Question: I am new to Matplotlib. How do I prevent my graph from backtracking? Note the hook in the upper right of my graph. The X axis are strings, the Y axis are floats.

Here is my data:
'''
['192.168.0.1', 2.568]
['96.120.96.153', 14.139]
['96.110.232.169', 10.505]
['162.151.49.133', 11.446]
['68.86.90.225', 24.335]
['68.86.84.226', 23.631]
['68.86.83.94', 29.011]
['173.167.58.162', 35.688]
['209.58.57.17', 162.768]
['64.86.79.2', 187.42]
['64.86.21.104', 162.461]
['63.243.205.1', 166.525]
['120.29.217.66', 156.898]
['209.58.86.143', 156.785]
['120.29.217.66', 181.599]
'''
And the corresponding code:
'''
import matplotlib.pyplot as plt
# x axis values
a = []
# corresponding y axis values
b = []
for k in range(15):
a.append(dataArray[k][0])
b.append(dataArray[k][1])
# plotting the points
plt.plot(a, b)
# naming the x axis
plt.xlabel('Hop Addresses')
# naming the y axis
plt.ylabel('average time (ms)')
# giving a title to my graph
plt.title('Time vs. Hops')
# function to show the plot
plt.show()
'''
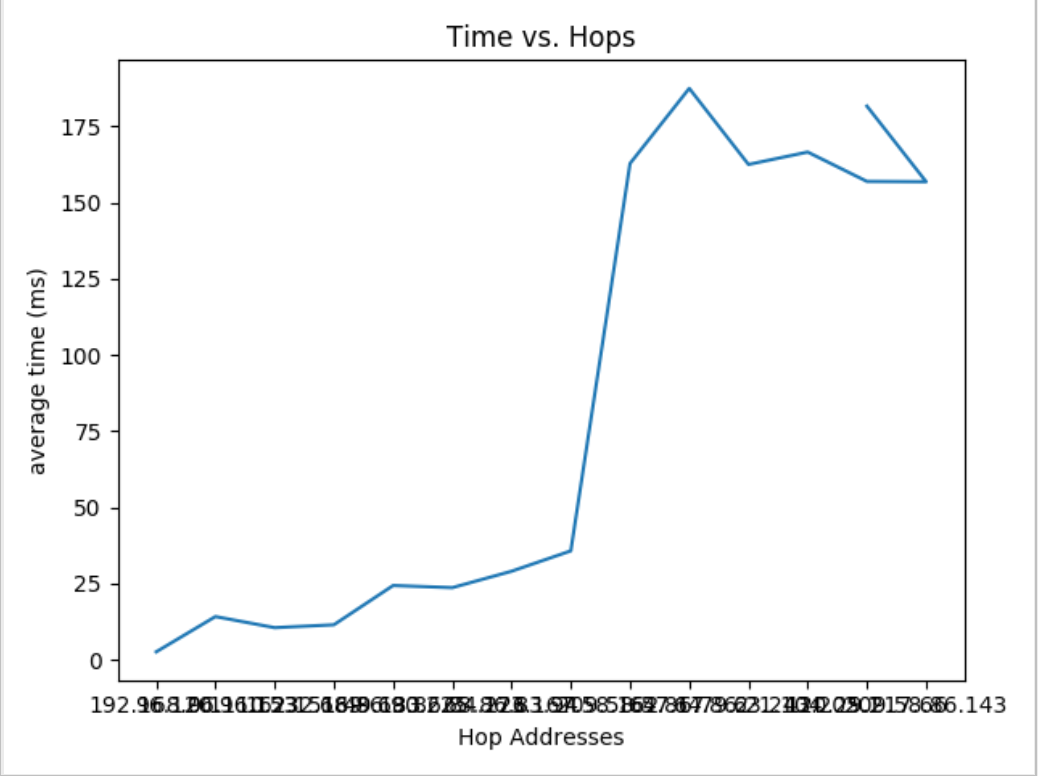
Answer: The issue you're having is that 'plt.plot()' will plot lines from one data point to the next.
It is evident by the data that each timestep is independent of the other, but the order of IP addresses is important. 'plt.plot()' tends to indicate a trend. Since the data is not a trend, rather a series of independent events, a different type of graph might be more appropriate. I suggest a bar graph in this case. And since the x-axis labels are bunched up, a horizontal bar chart would be even better.
You'll notice in the graph below that '120.29.217.66' appears twice. Once for each hop. To do account for this, plot against the index in the list rather than the IP address and then replace the y-axis labels.
'''
import matplotlib.pyplot as plt
data = [
['192.168.0.1', 2.568],
['96.120.96.153', 14.139],
['96.110.232.169', 10.505],
['162.151.49.133', 11.446],
['68.86.90.225', 24.335],
['68.86.84.226', 23.631],
['68.86.83.94', 29.011],
['173.167.58.162', 35.688],
['209.58.57.17', 162.768],
['64.86.79.2', 187.42],
['64.86.21.104', 162.461],
['63.243.205.1', 166.525],
['120.29.217.66', 156.898],
['209.58.86.143', 156.785],
['120.29.217.66', 181.599],
]
idxs = range(len(data))
ips = [i[0] for i in data]
times = [i[1] for i in data]
plt.barh(idxs, times) # plot times vs the index of the array
plt.ylabel('Hop Addresses')
plt.xlabel('average time (ms)')
plt.title('Time vs. Hops')
plt.yticks(idxs, ips) # Replace tick labels with IP Addresses
plt.tight_layout()
plt.show()
'''
<URL>
Since we tend to read from top to bottom, you can always <URL>.
'''
plt.gca().invert_yaxis()
'''
<URL>